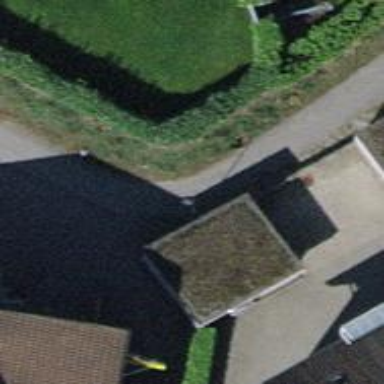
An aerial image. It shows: Hedge acting as barrier.